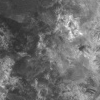
Atmospheric dust classification: not_dusty